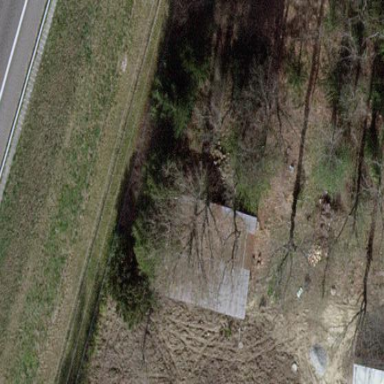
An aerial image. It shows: Shed building.